Field crop: maize
Growth stage: 2
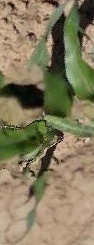
Species: maize